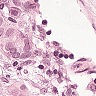
Metastatic tissue present: yes